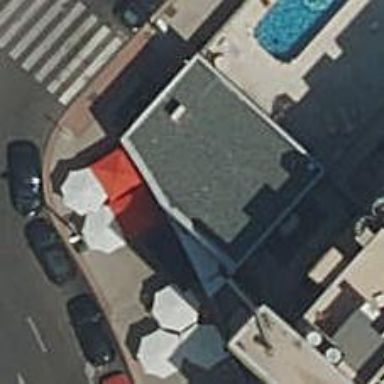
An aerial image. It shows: Restaurant.